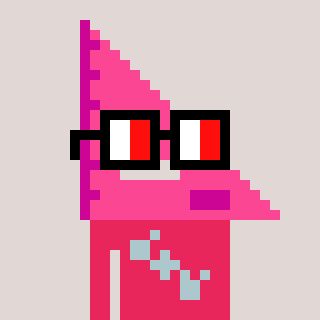
a pixel art character with square glasses with black frames and red eyes, a squadron ruler-shaped head and a redpinkish-colored body on a warm background